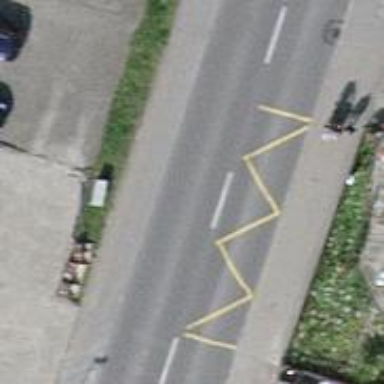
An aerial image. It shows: Bus stop with stop position for public transport.